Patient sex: F
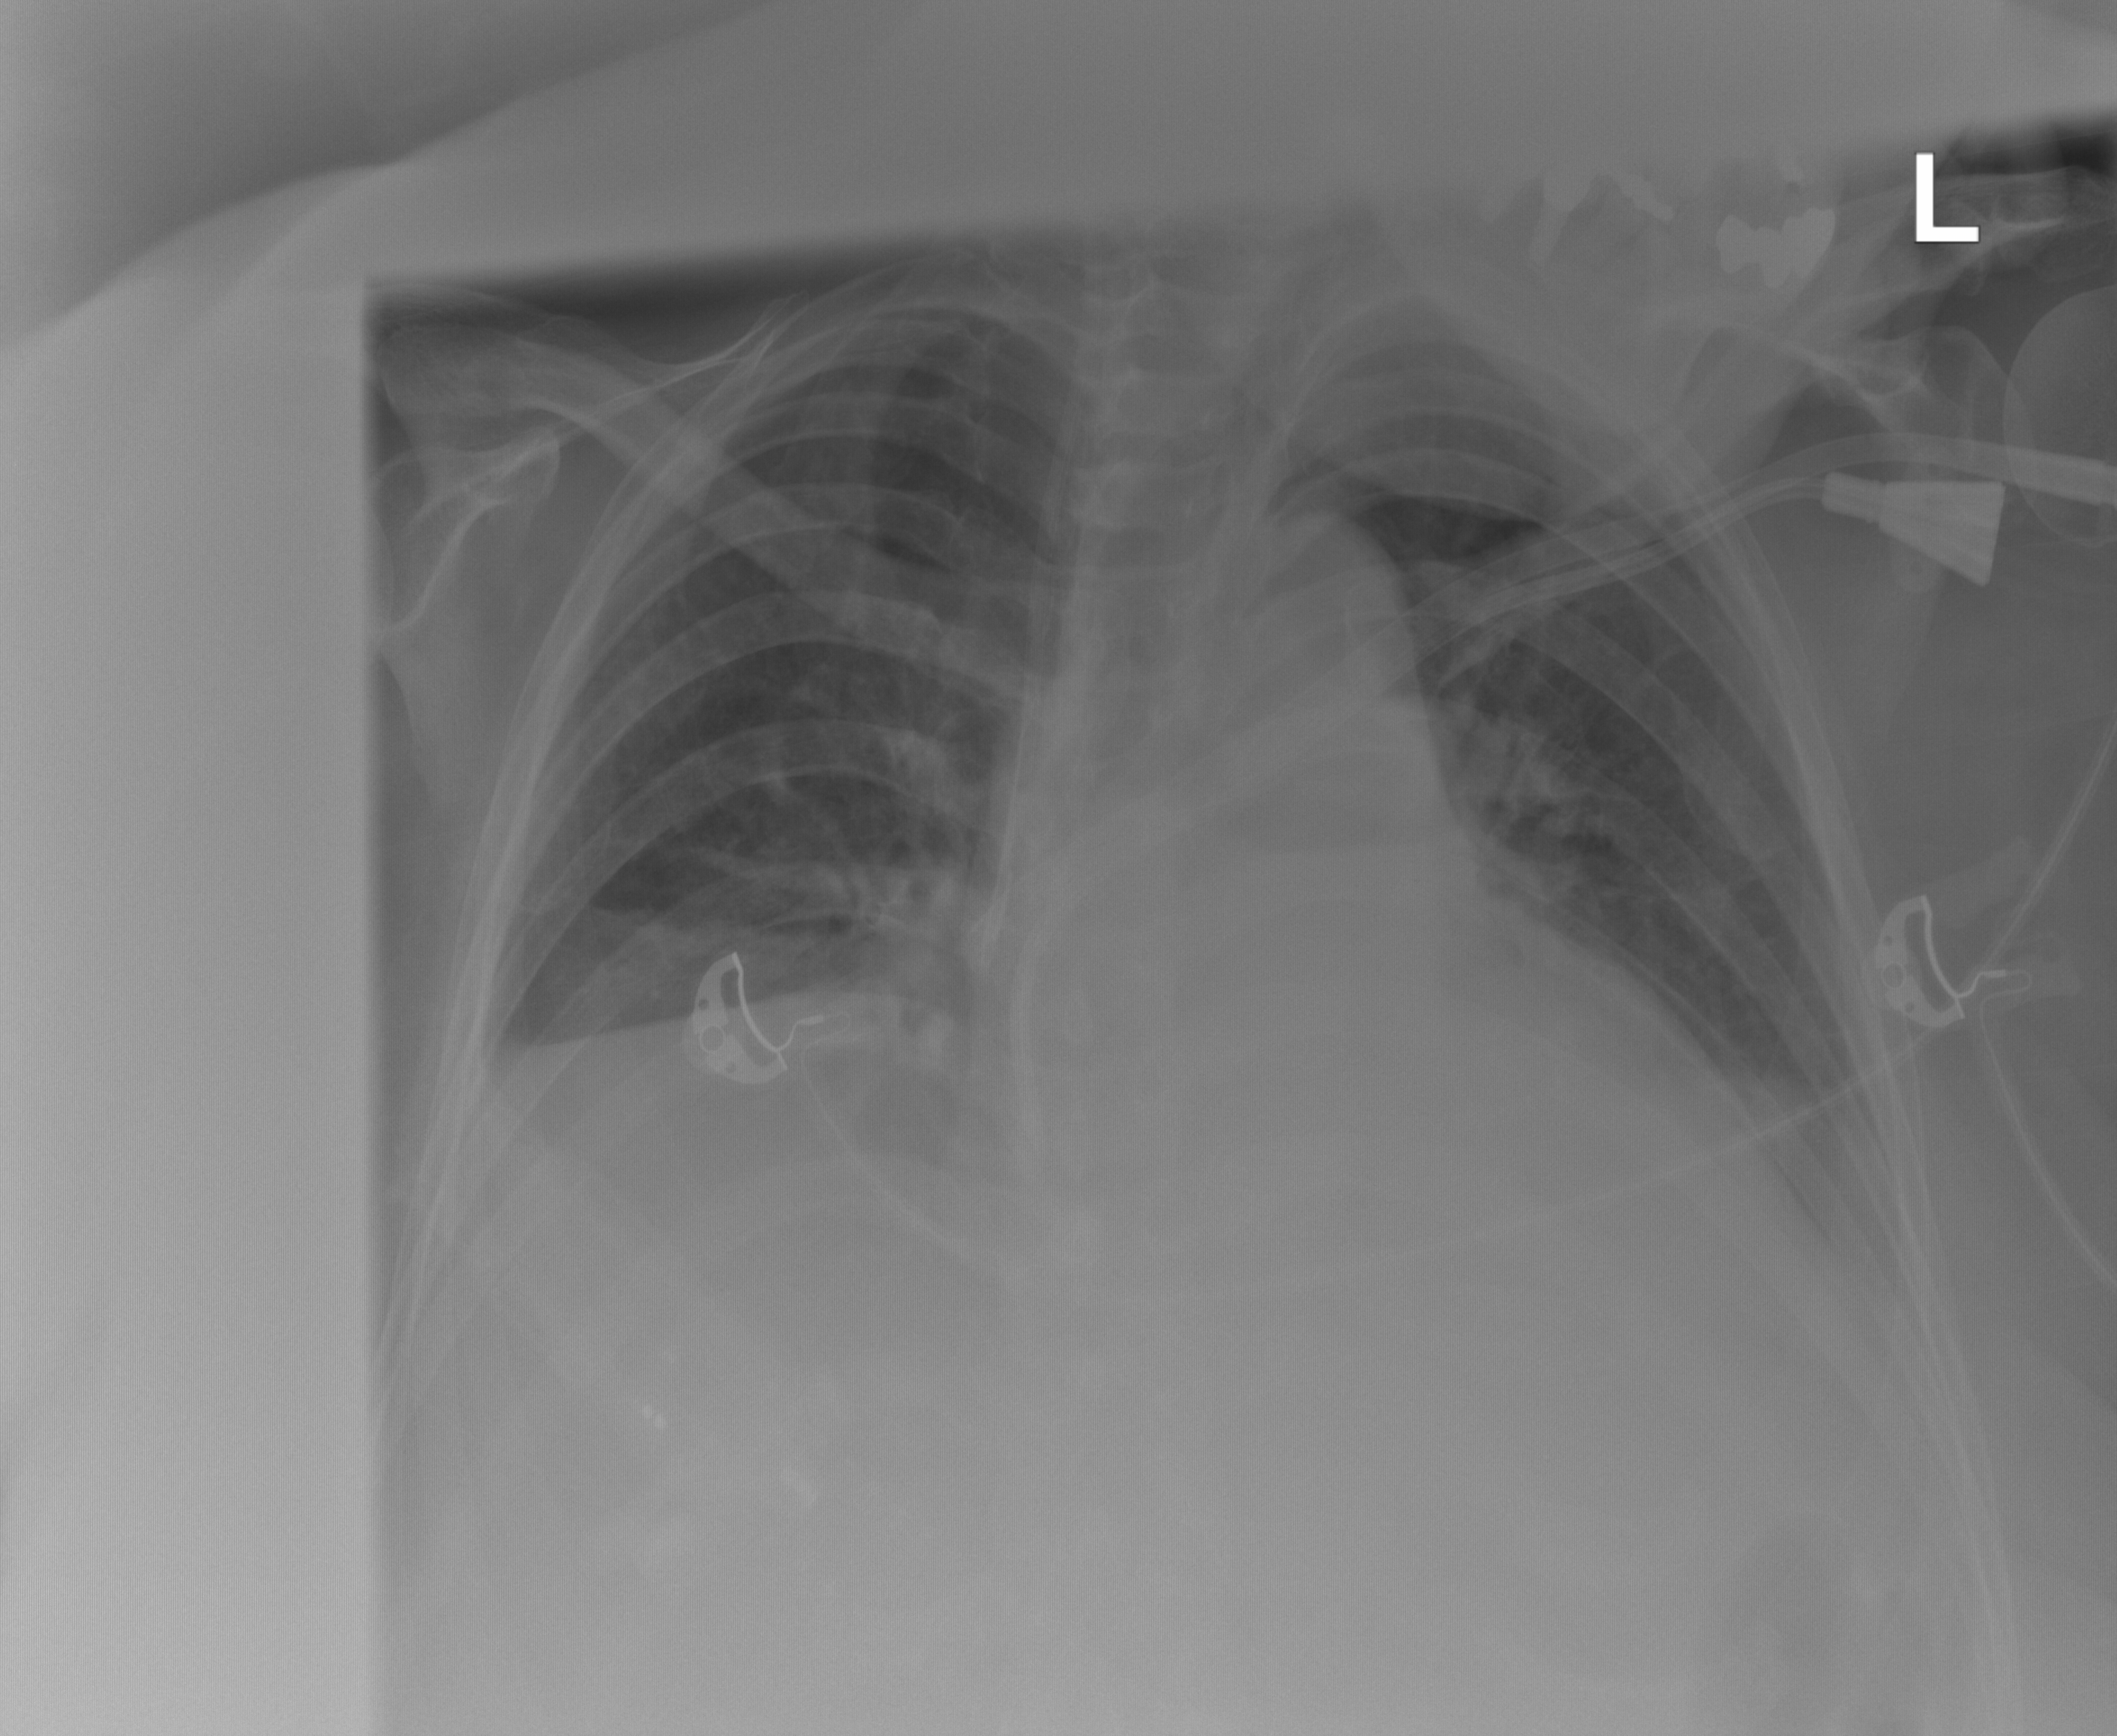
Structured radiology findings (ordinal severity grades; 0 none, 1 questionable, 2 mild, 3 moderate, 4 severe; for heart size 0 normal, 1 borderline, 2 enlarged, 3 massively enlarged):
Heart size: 1
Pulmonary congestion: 0
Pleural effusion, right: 2
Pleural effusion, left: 2
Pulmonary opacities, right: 0
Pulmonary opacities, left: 0
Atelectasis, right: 2
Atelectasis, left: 0